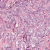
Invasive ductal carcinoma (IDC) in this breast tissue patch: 1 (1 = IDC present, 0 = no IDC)